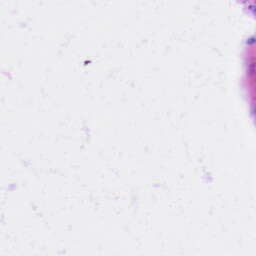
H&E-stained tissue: Liver